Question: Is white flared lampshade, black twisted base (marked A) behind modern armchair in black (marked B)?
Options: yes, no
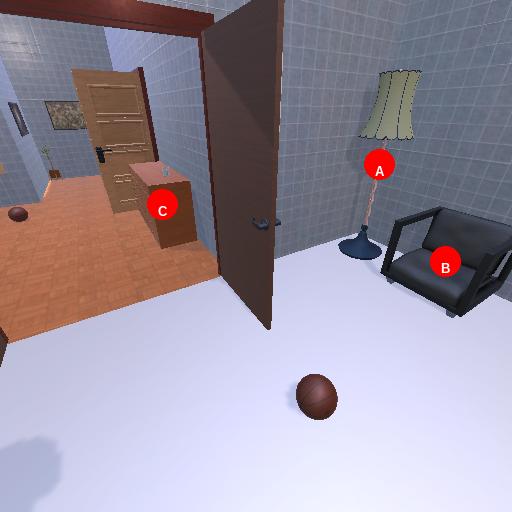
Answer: yes